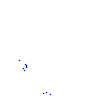
Particle: proton